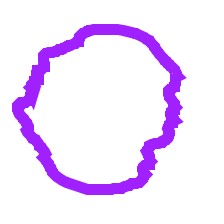
Shape: circle